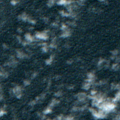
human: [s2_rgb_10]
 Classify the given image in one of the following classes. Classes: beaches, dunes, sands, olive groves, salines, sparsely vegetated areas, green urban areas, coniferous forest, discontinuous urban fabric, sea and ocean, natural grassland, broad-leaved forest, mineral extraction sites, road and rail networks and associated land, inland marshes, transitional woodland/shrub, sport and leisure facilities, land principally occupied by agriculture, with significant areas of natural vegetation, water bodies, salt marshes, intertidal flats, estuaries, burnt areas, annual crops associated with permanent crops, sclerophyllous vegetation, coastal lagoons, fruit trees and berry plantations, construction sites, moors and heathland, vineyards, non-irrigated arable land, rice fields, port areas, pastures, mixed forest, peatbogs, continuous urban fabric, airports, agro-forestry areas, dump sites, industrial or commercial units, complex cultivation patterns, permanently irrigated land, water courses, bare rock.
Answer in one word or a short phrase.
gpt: sea and ocean